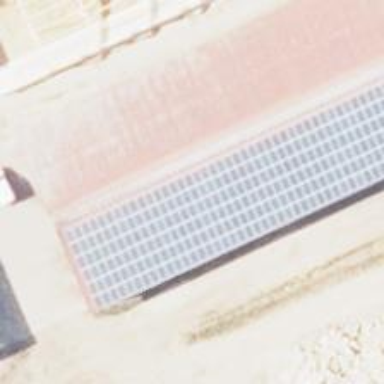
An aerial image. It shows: Stable building with small solar photovoltaic panel generator providing electricity.